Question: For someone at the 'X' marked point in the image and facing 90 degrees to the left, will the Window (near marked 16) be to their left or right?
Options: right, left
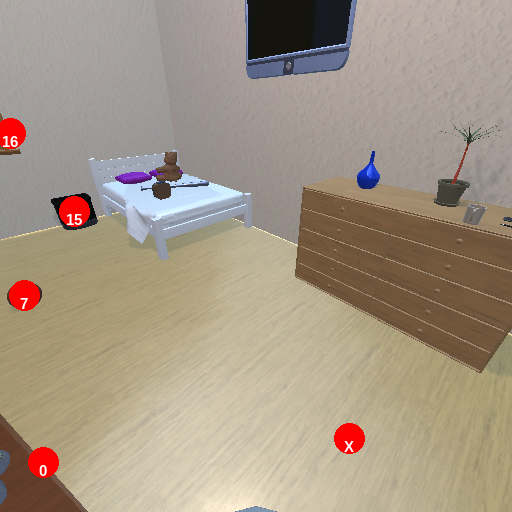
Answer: right